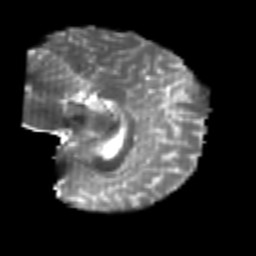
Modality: T2w
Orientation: sagittal
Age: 26
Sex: female
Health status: healthy
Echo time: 0.074 s